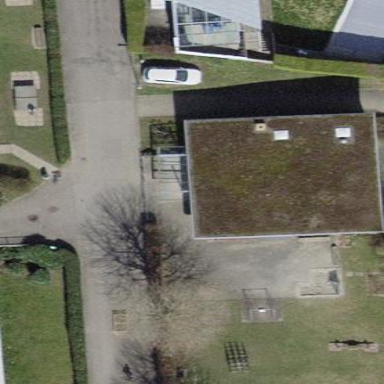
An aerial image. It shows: School building.